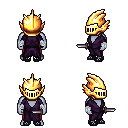
a pixel art fantasy rpg character, male body template, dark elf, purple skin, purple robe, red pants, black short mohawk hairstyle, gold helm, white cloth bandages, ghillies, dagger, four views (front, back, left, right), 2x2 character sprite sheet, small pixel art, hard edges, no anti-aliasing